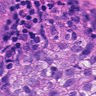
Metastatic tissue present: yes